Question: My website has 'Windows Authentication' and 'Anonymous Authentication' enabled and the database connection also uses windows authentication (based on user login).
I called 'AJAX-Enabled WCF Service' and it is authenticated anonymously.
Everything works fine on IE. But when I opened this with Firefox, is throwing an exception:
> Login failed for user 'NT AUTHORITY\ANONYMOUS LOGON'.

## Web.config
'''
<authentication mode="Windows">
<forms loginUrl="~/Account/Login.aspx" timeout="2880" />
</authentication>
<identity impersonate="true" />
<authorization>
<deny users="?" />
</authorization>
.....
.....
<system.serviceModel>
<behaviors>
<serviceBehaviors>
<!--<behavior name="metadataBehavior">
<serviceMetadata httpGetEnabled="true" httpsGetEnabled="false" />
</behavior>-->
<!-- Step 2. Add a new behavior below.-->
<behavior name="metadataBehavior">
<serviceMetadata httpGetEnabled="true" httpsGetEnabled="false"/>
<!-- Step 3. Add a <serviceDebug> element -->
<serviceDebug includeExceptionDetailInFaults="true" />
<dataContractSerializer maxItemsInObjectGraph="<PHONE>"/>
<serviceAuthorization/>
</behavior>
</serviceBehaviors>
<endpointBehaviors>
<behavior name="Mycompany.SGACostReduction.EditInitiativesAspNetAjaxBehavior">
<dataContractSerializer maxItemsInObjectGraph="<PHONE>"/>
<webHttp helpEnabled="true"/>
<enableWebScript />
</behavior>
</endpointBehaviors>
</behaviors>
<serviceHostingEnvironment aspNetCompatibilityEnabled="true" multipleSiteBindingsEnabled="false" />
<standardEndpoints>
<webHttpEndpoint>
<standardEndpoint automaticFormatSelectionEnabled="false"
helpEnabled="true"
defaultOutgoingResponseFormat="Json"
name=""/>
</webHttpEndpoint>
</standardEndpoints>
<services>
<service name="Mycompany.SGACostReduction.EditInitiatives" behaviorConfiguration="metadataBehavior">
<host>
<baseAddresses>
<add baseAddress="http://localhost:57771/EditInitiatives.svc" />
</baseAddresses>
</host>
<endpoint address="" behaviorConfiguration="Mycompany.CostReduction.EditInitiativesAspNetAjaxBehavior" binding="webHttpBinding" bindingConfiguration="webBinding" contract="Alixpartners.SGACostReduction.EditInitiatives" >
<identity>
<dns value="localhost"/>
</identity>
</endpoint>
<endpoint address="mex" binding="mexHttpBinding" contract="IMetadataExchange" />
</service>
</services>
<bindings>
<webHttpBinding>
<binding name="webBinding">
<readerQuotas maxDepth="<PHONE>" maxStringContentLength="<PHONE>" maxArrayLength="<PHONE>" maxBytesPerRead="<PHONE>" maxNameTableCharCount="<PHONE>" />
<security mode="TransportCredentialOnly">
<transport clientCredentialType="Windows" proxyCredentialType="Windows" />
</security>
</binding>
</webHttpBinding>
</bindings>
</system.serviceModel>
'''
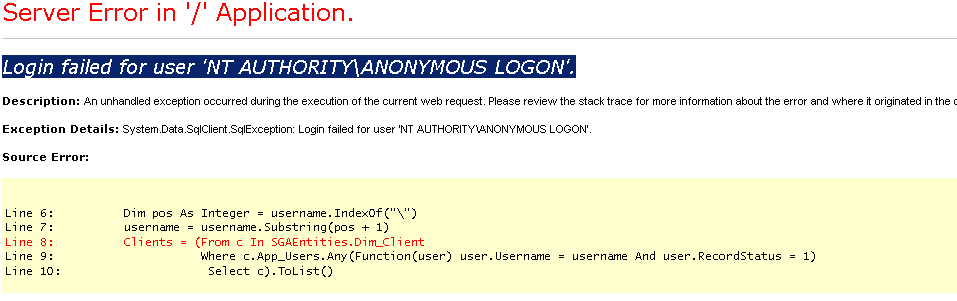
Answer: I think this page can help you
> Whenever you try to call a cross domain WCF Service by javascript or jquery, it behaves differently with different browsers. When you want to perform "POST" or "GET" request on cross domain wcf service or normal service using jquery/javascript or ajax, the browser actually sends an "OPTIONS" verb call to your wcf service that is not mention in your wcf method attribute
<URL>